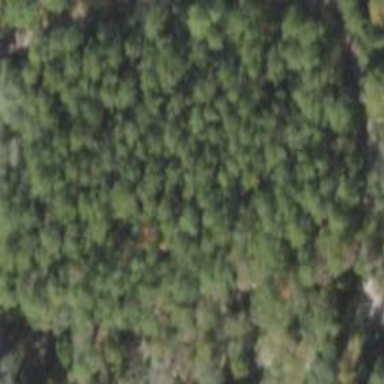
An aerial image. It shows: Woodland consisting mainly of needle-leaved trees.